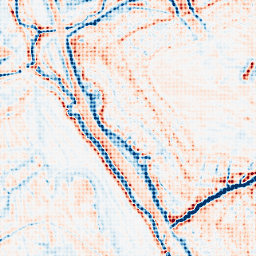
Category: edge_preserving
Decomposition family: bilateral
Decomposition parameters: d: 15
sigma_color: 25
sigma_space: 25
Upsampling method: sinc_blackman
Upsampling parameters: scale: 8
kernel_size: 8
Upsampling scale: 8